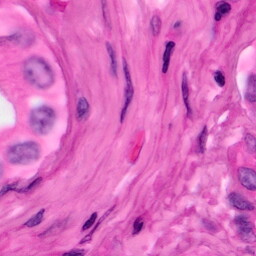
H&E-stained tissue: Pancreatic